Current action and preconditions to check: trajectory_clear

Your task: For each precondition in the list above, predict whether it will hold at this action.

Consider the current scene as observed from the mobile robot's camera, and analyze the predicted future states of all dynamic agents (e.g., people, animals, vehicles, or any moving entities) within the NEXT SECOND.

IMPORTANT: Only answer "very likely" if you are absolutely certain—based on strong, clear evidence—that a dynamic agent will violate the precondition in the predicted future state. Do NOT answer "very likely" for unlikely, ambiguous, or low-probability risks.

Ask yourself for each precondition: Is there a high probability, with clear and convincing evidence, that the predicted future states of any dynamic agent will interfere with the predicted future state of the currently executing action within the NEXT SECOND, causing that precondition to fail?

Assess the risk level based on these predictions. Use "likely" or "very likely" if motions create a clear risk of interference.

Use "neutral" or "improbable" if agents are nearby but their predicted paths are clearly diverging or non-conflicting.

Failure Risk Categories: "very improbable", "improbable", "neutral", "likely", "very likely"

Answer Format: Output ONLY the probability_of_failure value from these categories: "very improbable", "improbable", "neutral", "likely", "very likely"

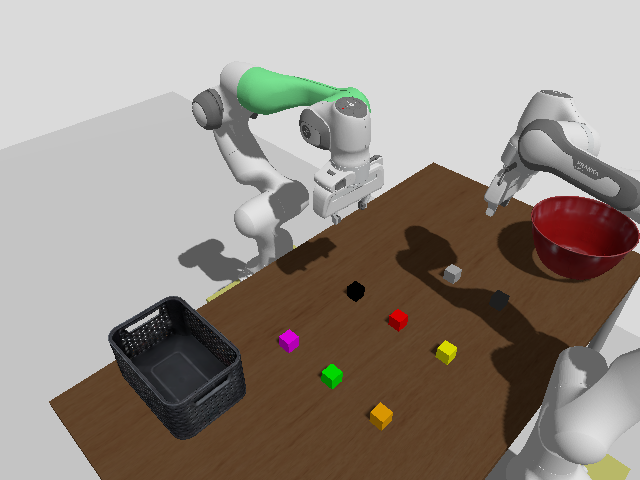

Answer: very improbable